Interaction volume radius: 10 \u00c5
Interaction volume height: 20 \u00c5
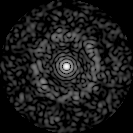
Disorder parameter: 0.8325